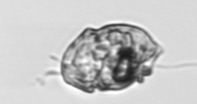
Label: Proterythropsis